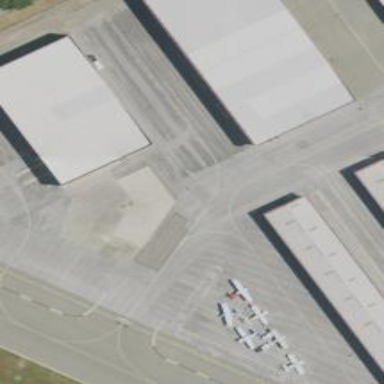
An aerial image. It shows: View of taxiway at the airport.